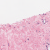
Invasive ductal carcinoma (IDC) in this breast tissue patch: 0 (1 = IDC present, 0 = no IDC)